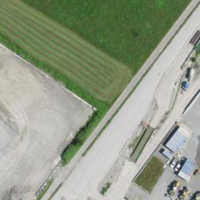
EUNIS habitat code: 56
Species observed at this site:
Emberiza calandra
Phylloscopus collybita
Riparia riparia
Lepus europaeus
Vulpes vulpes
Linaria cannabina
Phoenicurus ochruros
Saxicola rubicola
Buteo buteo
Falco tinnunculus
Motacilla alba
Carduelis carduelis